Question: I have a GridView on my page that has Validation controls (require and regular expression) on the input fields of the Edit template. Basically, I'm validating the user submitted inputs when they click "Edit" in a GridView.
Here's some sample markup:
'''
<asp:TemplateField HeaderText="Name" SortExpression="Name">
<EditItemTemplate>
<asp:TextBox ID="EditFacultyName" runat="server" Text='<%# Bind("Name") %>'
CausesValidation="True"></asp:TextBox>
<br />
<asp:RequiredFieldValidator ID="EditFacultyNameRequired" runat="server"
ControlToValidate="EditFacultyName" ErrorMessage="You must provide a name"
ValidationGroup="ValidateGridView" Display="Dynamic"></asp:RequiredFieldValidator>
<asp:RegularExpressionValidator ValidationExpression="^[a-zA-Z0-9 ]*$"
ID="EditFacultyNameRegex" runat="server"
ControlToValidate="EditFacultyName"
ErrorMessage="Must be alphanumeric characters and spaces" Display="Dynamic" ValidationGroup="ValidateGridView"></asp:RegularExpressionValidator>
</EditItemTemplate>
<ItemTemplate>
<asp:Label ID="Label1" runat="server" Text='<%# Bind("Name") %>'></asp:Label>
</ItemTemplate>
</asp:TemplateField>
'''
The validation controls fire when I lose focus to the input element, but they won't stop the page from being submitted if I click "Update" in the GridView.
I've made a more graphic example.

Here you can that the Name field is empty, and the Location field contains invalid characters. The validation controls show me an error, but when I click Update (circled in red) they still go through and get added to the database.
How can I stop that from happening?
Thanks!
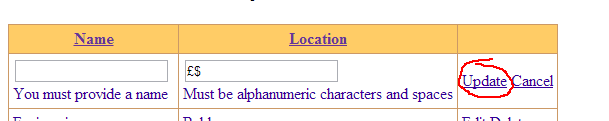
Answer: You will need to check the page's 'IsValid' property in your update event handler in your server-side code. It's a good practice to do this in addition to the client-side validation, because a malicious user could easily bypass client-side validation.
'''
protected void OnUpdate(object sender, EventArgs e)
{
if(Page.IsValid)
{
// update data store
}
}
'''
<URL>